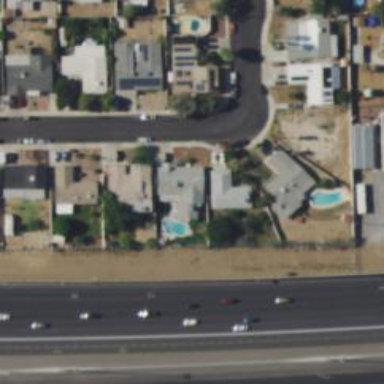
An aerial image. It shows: Residential road.